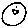
Label: bird